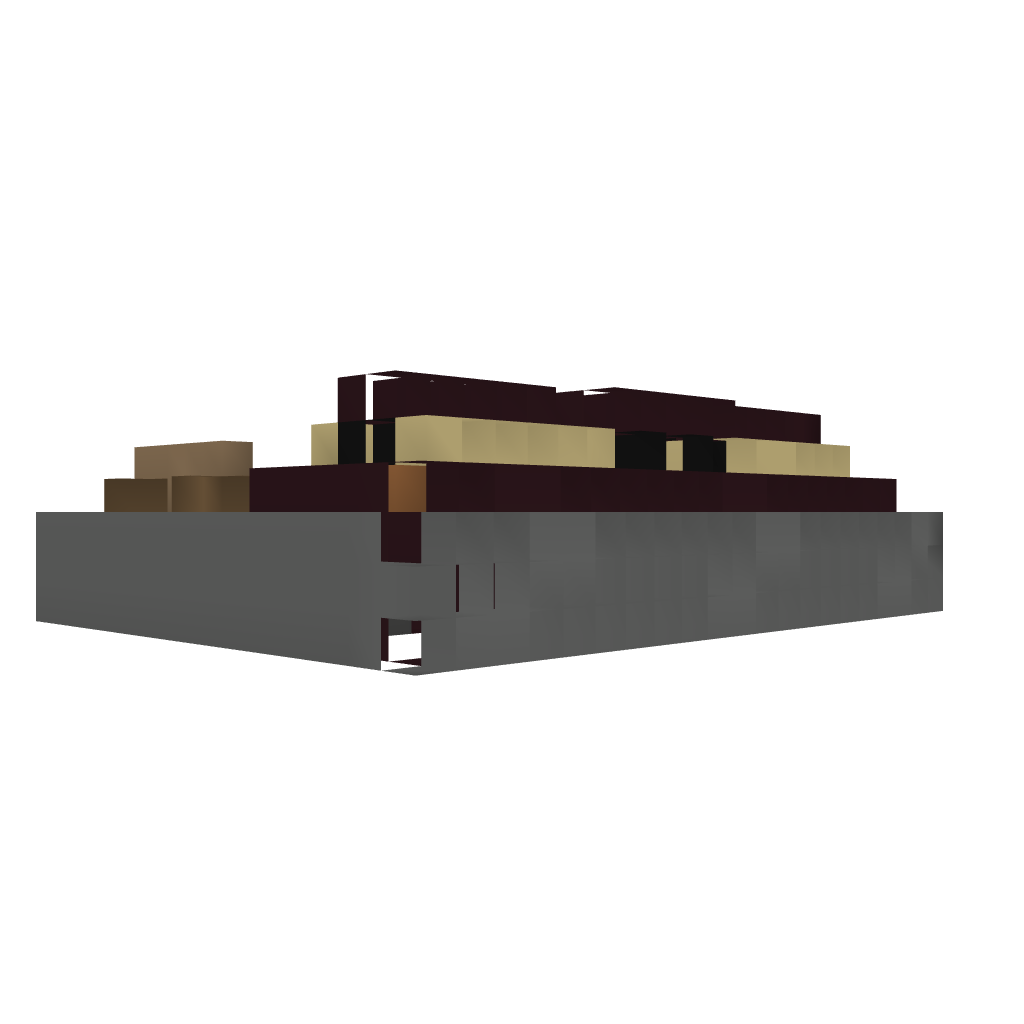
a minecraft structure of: dog stable